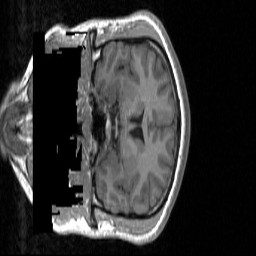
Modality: T1w
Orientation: coronal